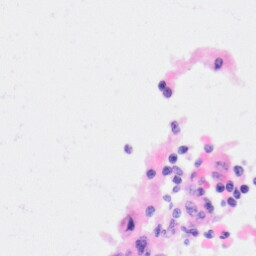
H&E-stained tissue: Kidney